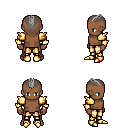
a pixel art fantasy rpg character, male body template, human, dark skin, gold arm armor, gold greaves, gray short mohawk hairstyle, gold boots, four views (front, back, left, right), 2x2 character sprite sheet, small pixel art, hard edges, no anti-aliasing